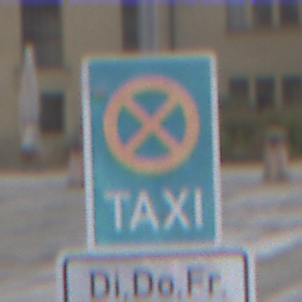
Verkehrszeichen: Taxenstand
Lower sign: ZeitangabenMitBeschraenkungAufWochentage3
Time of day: Midday
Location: Outdoor (Urban)
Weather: Overcast
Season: NotSpecified
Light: Natural